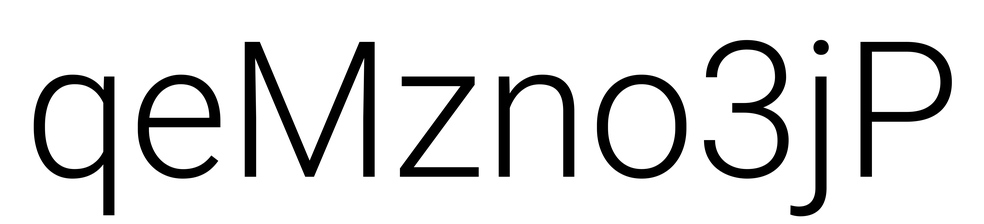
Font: Roboto_Light